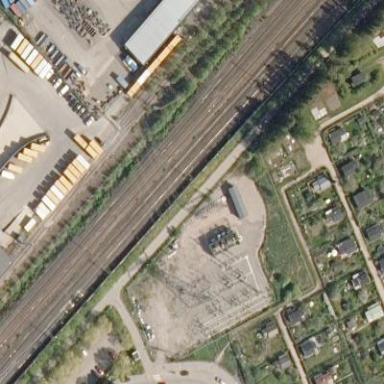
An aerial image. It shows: Traction substation for power supply.